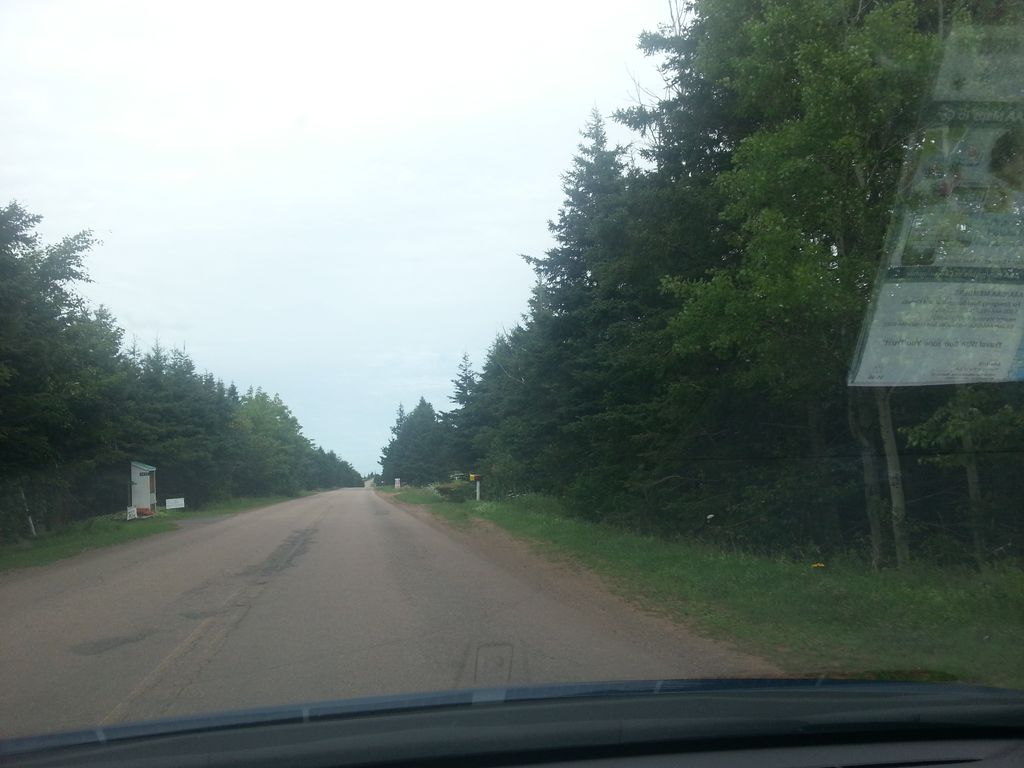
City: charlottetown